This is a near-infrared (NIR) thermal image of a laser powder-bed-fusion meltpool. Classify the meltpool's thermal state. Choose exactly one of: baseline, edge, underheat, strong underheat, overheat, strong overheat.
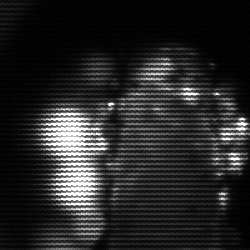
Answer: strong underheat